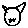
Label: cat